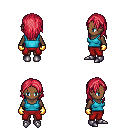
a pixel art fantasy rpg character, female body template, human, dark skin, teal pirate shirt, red pants, ruby red long hairstyle, gold gloves, metal boots, four views (front, back, left, right), 2x2 character sprite sheet, small pixel art, hard edges, no anti-aliasing